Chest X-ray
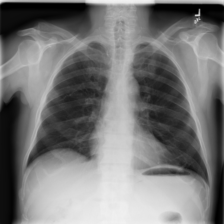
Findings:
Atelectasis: negative
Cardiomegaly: negative
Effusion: negative
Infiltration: positive
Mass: negative
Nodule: positive
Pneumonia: negative
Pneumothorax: negative
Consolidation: negative
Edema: negative
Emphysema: negative
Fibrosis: negative
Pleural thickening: negative
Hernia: negative